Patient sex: M
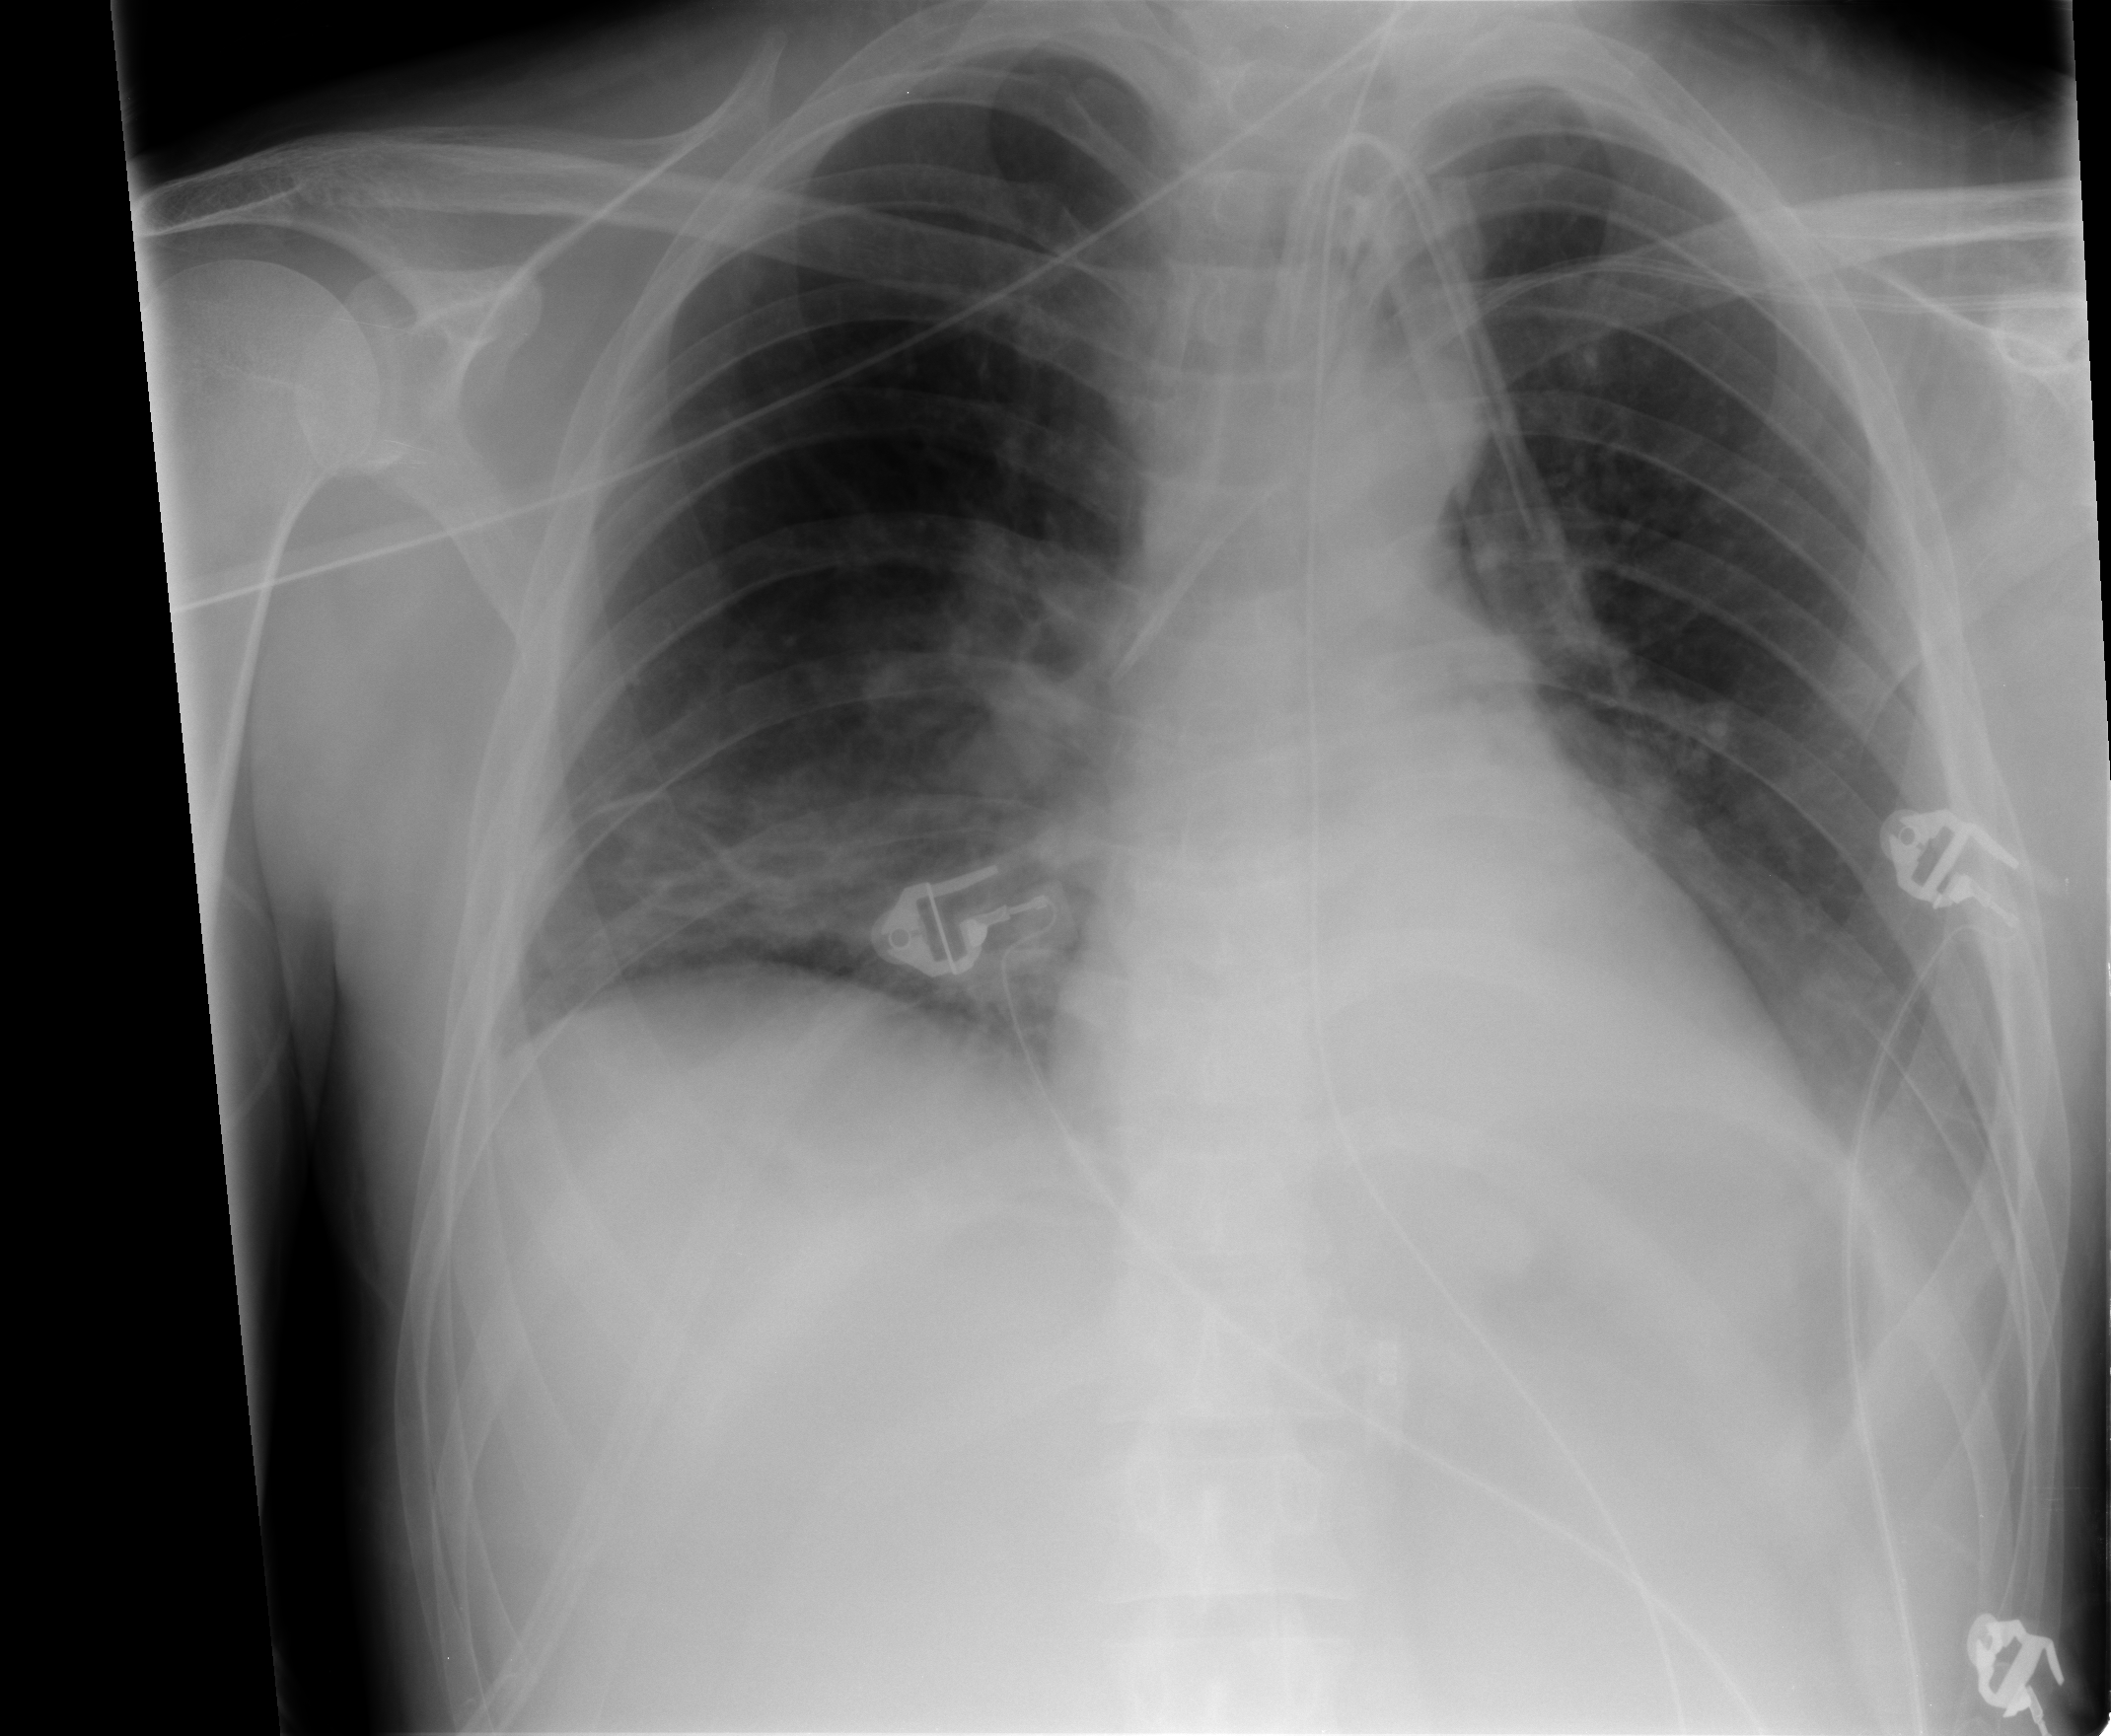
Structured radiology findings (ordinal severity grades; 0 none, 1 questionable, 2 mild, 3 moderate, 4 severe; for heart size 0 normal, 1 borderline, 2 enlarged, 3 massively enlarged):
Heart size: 0
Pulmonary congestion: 0
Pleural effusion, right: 1
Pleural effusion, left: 2
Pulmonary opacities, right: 1
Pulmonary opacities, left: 0
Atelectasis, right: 2
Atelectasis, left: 2